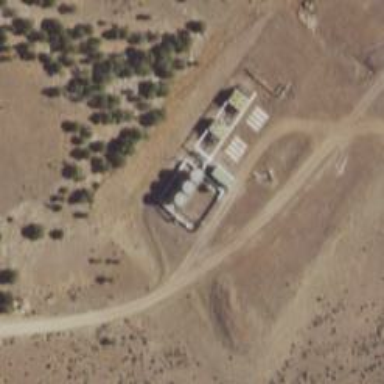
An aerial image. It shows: Storage tank with man-made structure.